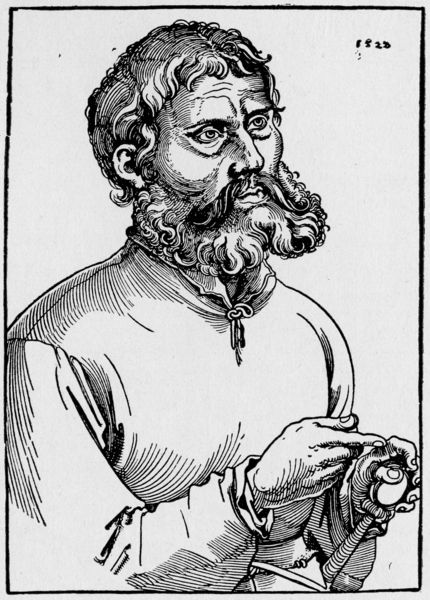
Titel: Bildnis von Luther als Junker Jörg
Künstler: Hans Sebald Beham
Institution: (Seriendruck)
Schlagwörter: hand, kopf, mann, schatten, weiß, brust, finger, frisur, licht, mund, nase, ohr, profil, schwarz, stirn, zeichnung, blick, gürtel, schleife, alt, bart, hemd, schnurrbart, arme, augen, falten, gesicht, knoten, kragen, rahmen, vollbart, bildnis, herr, hände, instrument, portrait, porträt, auge, geistlicher, haare, kutte, mantel, schnur, vater, blatt, locke, locken, renaissance, schultern, holzschnitt, wangen, papier, backen, schwer, graphik, weis, hands, white, arm, black, collar, einfach, face, gray, hair, nose, old, robe, sleeve, zeigefinger, print, wooden, faden, zeigen, oberkörper, striche, bauer, griff, tusche, druck, druckgraphik, schnitt, schwarzweiss, schraffur, radierung, stich, schwert, woodcut, backenbart, kugel, proträt, beutel, tinte, buchdruck, knauf, halbfigurig, handwerker, werkzeug, wangenknochen, sad, dreiviertelporträt, has, man, mittelalter, ear, head, mönch, luther, eyes, male, dürer, taschenuhr, drawing, black and white, gaze, brow, mouth, wrinkles, illustration, line, sketch, beard, petrus, baumwolle, curls, pen, tie, riss, human, neck, ink, strichzeichnung, engraving, eye, lines, cloth, fingers, chest, figure, lips, barbier, canvas, seriendruck, cheek, pointing, clothing, tan, büsser, hatching, forehead, kirchlicher, bow, zeigt, schurrbart, hem, bartt, mustache, moustache, hollow, sleeves, barrt, lupferstich, schwertknauf, frown, looking up, holding, string, 1800, ei, three-quarter, hnde, 1528, negrafik, shcnr, object, nails, 1800s, worry, knot, patriach, beuterl, lids, 1825, grapsing, furrowed, creased, spoon, adult, 1828, shoulds, sword handle